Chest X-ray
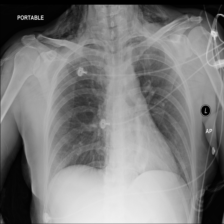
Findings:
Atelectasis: negative
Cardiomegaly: negative
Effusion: negative
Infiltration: negative
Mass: negative
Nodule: negative
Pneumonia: negative
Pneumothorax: negative
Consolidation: negative
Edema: negative
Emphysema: positive
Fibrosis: negative
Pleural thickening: negative
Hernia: negative